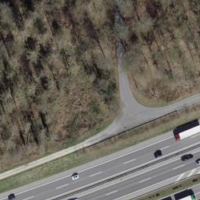
EUNIS habitat code: 44
Species observed at this site:
Anoplotrupes stercorosus